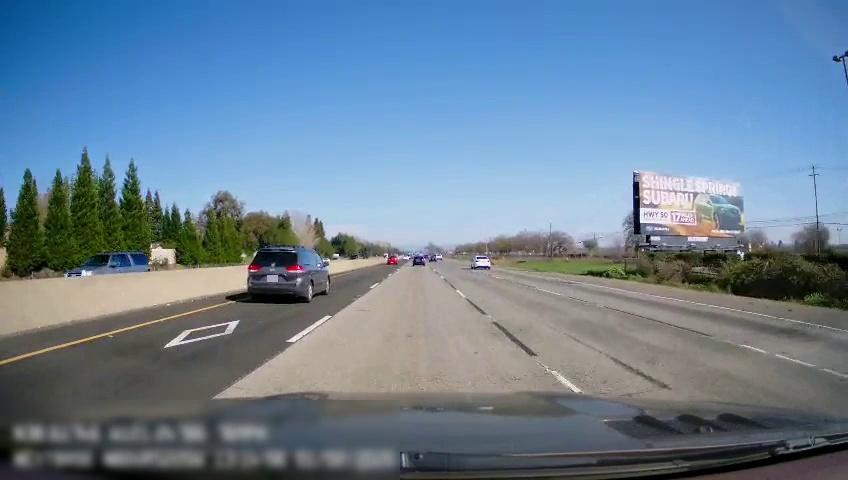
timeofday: Day
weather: Sunny
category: Drivable Space
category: Vehicles | SUV
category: Vehicles | Car
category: Vehicles | Car
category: Vehicles | Car
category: Vehicles | SUV
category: Vehicles | SUV
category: Lanes | Current Lane
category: Lanes | Current Lane
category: Lanes | Current Lane
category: Lanes | Alternate Lane
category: Lanes | Alternate Lane